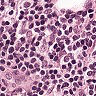
Metastatic tissue present: no